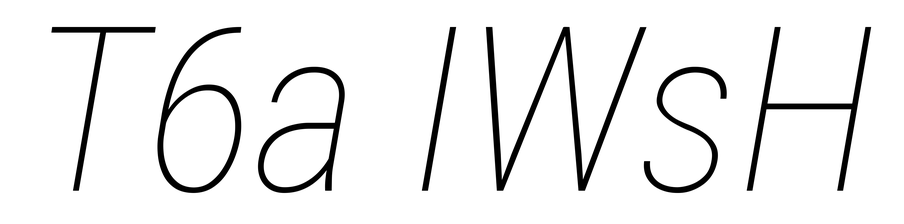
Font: Roboto-Italic_Condensed_Thin_Italic